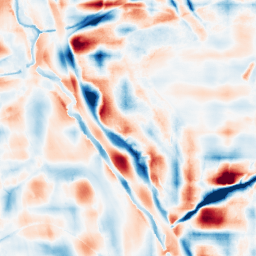
Category: wavelet
Decomposition family: wavelet_reverse_biorthogonal
Decomposition parameters: wavelet: rbio5.5
level: 5
Upsampling method: sinc_blackman
Upsampling parameters: scale: 2
kernel_size: 16
Upsampling scale: 2